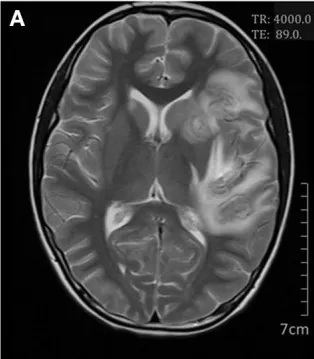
Cerebral magnetic resonance imaging on day 13. Axial T2-weighted scan showed an increase in white matter swelling (A,B).
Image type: radiology (mri)